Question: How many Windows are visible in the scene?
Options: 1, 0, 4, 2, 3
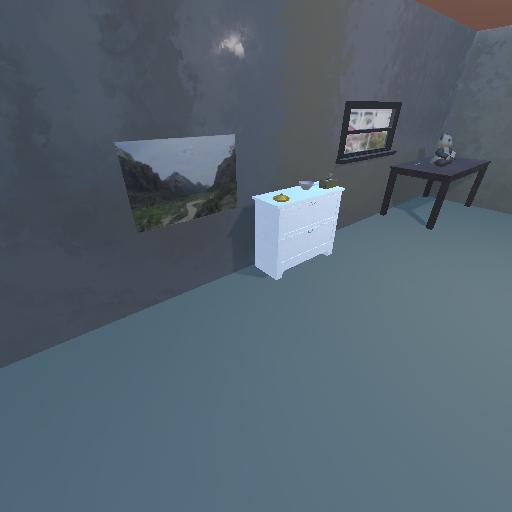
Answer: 1